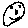
Label: smiley face